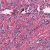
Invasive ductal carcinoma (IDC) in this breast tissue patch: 1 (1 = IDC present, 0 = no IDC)